Question: I Created a sample application, when we click on a button another view(ResizingViewController) view shows up.
when i drag ResizingViewController it is moving correctly but i can see another view behind it.I think it is super view (as show in in this image, but not able to make both move at same time).

please help me to fix it?(if i drag view then both should move to same position)
my code is as below
'''
- (IBAction)click_Action:(id)sender {
if (!resizingViewController) {
return;
}
//Creating Right Button, asigning a method to it.
UIBarButtonItem *rightButton = [[UIBarButtonItem alloc] initWithTitle:@"Close"
style:UIBarButtonItemStylePlain target:self action:@selector(done)];
[resizingViewController.navigationItem setRightBarButtonItem:rightButton];
theNavigationController = [[UINavigationController alloc]
initWithRootViewController:resizingViewController];
[theNavigationController.navigationBar setTintColor:[UIColor blueColor]];
if (UI_USER_INTERFACE_IDIOM() == UIUserInterfaceIdiomPad) {
theNavigationController.modalPresentationStyle
=UIModalPresentationFormSheet;
}
[self presentViewController:theNavigationController animated:YES completion:nil];
CGRect r = CGRectMake(100, 100, 300, 400);
r = [self.view convertRect:r toView:self.view];
theNavigationController.view.superview.frame = r;
//Adding gesture reconizer to resizingviewcontroller
UIPanGestureRecognizer *panGestureRecognizer = [[UIPanGestureRecognizer alloc]
initWithTarget:self action:@selector(handlePanFrom:)];
[theNavigationController.view addGestureRecognizer:panGestureRecognizer];
}
-(void)handlePanFrom:(UIPanGestureRecognizer *) recognizer
{
CGPoint translation = [recognizer translationInView:recognizer.view];
//Changing Center of the the view as soon as user selects the view and drags
recognizer.view.center = CGPointMake(recognizer.view.center.x + translation.x,
recognizer.view.center.y + translation.y);
CGPoint r = CGPointMake(recognizer.view.center.x+100,
recognizer.view.center.y+100);
r = [self.view convertPoint:r toView:self.view];
recognizer.view.superview.center = r;
//Should not forget to give below code, else view goes out of bounds.
[recognizer setTranslation:CGPointZero inView:self.view];
}
'''
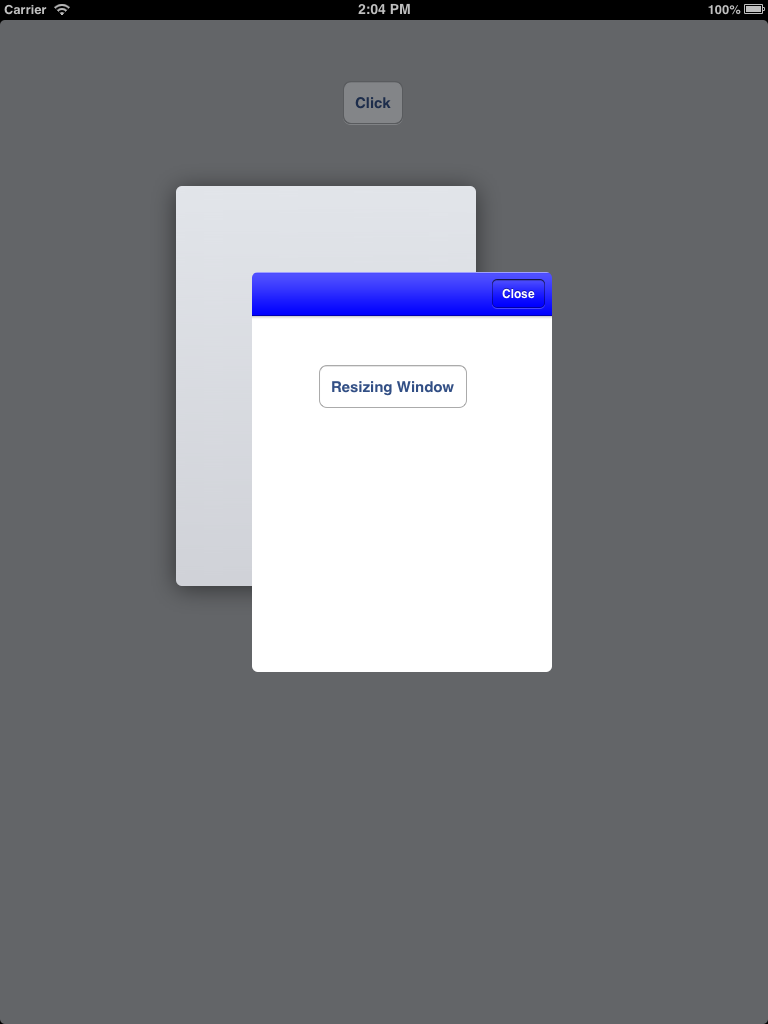
Answer: OK i fixed this.(marking this as answer so that if any one have same problem can use this)
'''
-(void)handlePanFrom:(UIPanGestureRecognizer *) recognizer
'''
{
'''
CGPoint translation = [recognizer translationInView:recognizer.view.superview];
recognizer.view.superview.center =
CGPointMake(recognizer.view.superview.center.x+translation.x,
recognizer.view.superview.center.y+translation.y);
[recognizer setTranslation:CGPointZero inView:self.view];
'''
}